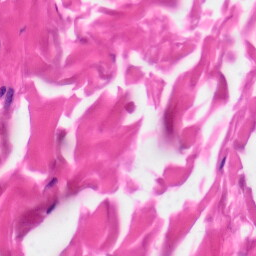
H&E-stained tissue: Skin